Question: I wrote this lasso code in R, and I got some beta values:
'''
#Lasso
library(MASS)
library(glmnet)
Boston=na.omit(Boston)
x=model.matrix(crim~.,Boston)[,-1]
rownames(x)=c()
y=as.matrix(Boston$crim)
lasso.mod =glmnet(x,y, alpha =1, lambda = 0.1)
beta=as.matrix(rep(0,19))
beta=coef(lasso.mod)
matplot(beta,type="l",lty=1,xlab="L1",ylab="beta",main="lasso")
'''
I want to plot the betas in a plot like this:

but I don't know what plot function in R I can use to do that.
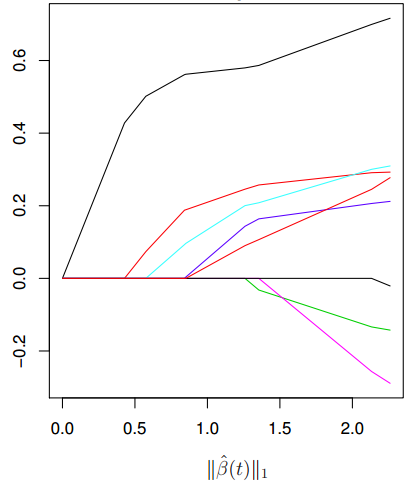
Answer: I don't understand why you don't want to use the build-in glmnet method but you
can certainly reproduce its results (here with ggplot).
You still need the model object to extract the lambda values...
added Coefs vs L1 norm
Reproduce your minimal example
'''
library(MASS)
library(glmnet)
#> Le chargement a necessite le package : Matrix
#> Le chargement a necessite le package : foreach
#> Loaded glmnet 2.0-13
library(ggplot2)
library(reshape)
#>
#> Attachement du package : 'reshape'
#> The following object is masked from 'package:Matrix':
#>
#> expand
Boston=na.omit(Boston)
x=model.matrix(crim~.,Boston)[,-1]
y=as.matrix(Boston$crim)
lasso.mod =glmnet(x,y, alpha =1)
beta=coef(lasso.mod)
'''
Extract the coef values and transform them in a long, tidy form suitable for ggplot
'''
tmp <- as.data.frame(as.matrix(beta))
tmp$coef <- row.names(tmp)
tmp <- reshape::melt(tmp, id = "coef")
tmp$variable <- as.numeric(gsub("s", "", tmp$variable))
tmp$lambda <- lasso.mod$lambda[tmp$variable+1] # extract the lambda values
tmp$norm <- apply(abs(beta[-1,]), 2, sum)[tmp$variable+1] # compute L1 norm
'''
Plot with ggplot : coef vs lambda
'''
# x11(width = 13/2.54, height = 9/2.54)
ggplot(tmp[tmp$coef != "(Intercept)",], aes(lambda, value, color = coef, linetype = coef)) +
geom_line() +
scale_x_log10() +
xlab("Lambda (log scale)") +
guides(color = guide_legend(title = ""),
linetype = guide_legend(title = "")) +
theme_bw() +
theme(legend.key.width = unit(3,"lines"))
'''

The same with the base plot glmnet method :
'''
# x11(width = 9/2.54, height = 8/2.54)
par(mfrow = c(1,1), mar = c(3.5,3.5,2,1), mgp = c(2, 0.6, 0), cex = 0.8, las = 1)
plot(lasso.mod, "lambda", label = TRUE)
'''

Plot with ggplot : coef vs L1 norm
'''
# x11(width = 13/2.54, height = 9/2.54)
ggplot(tmp[tmp$coef != "(Intercept)",], aes(norm, value, color = coef, linetype = coef)) +
geom_line() +
xlab("L1 norm") +
guides(color = guide_legend(title = ""),
linetype = guide_legend(title = "")) +
theme_bw() +
theme(legend.key.width = unit(3,"lines"))
'''

The same with the base plot glmnet method :
'''
# x11(width = 9/2.54, height = 8/2.54)
par(mfrow = c(1,1), mar = c(3.5,3.5,2,1), mgp = c(2, 0.6, 0), cex = 0.8, las = 1)
plot(lasso.mod, "norm", label = TRUE)
'''

Created on 2018-02-26 by the <URL>.